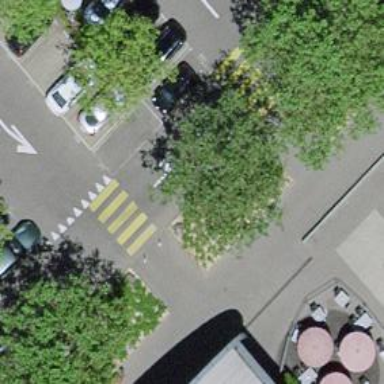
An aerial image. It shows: Bollard barrier.